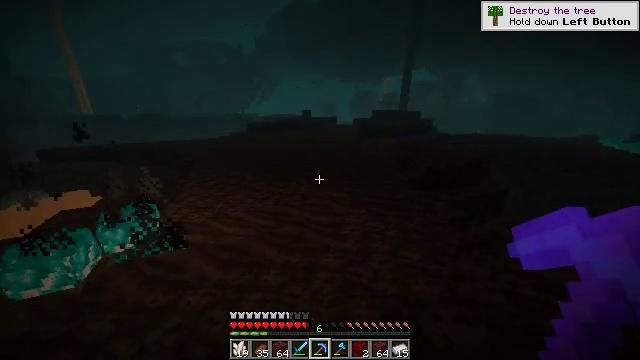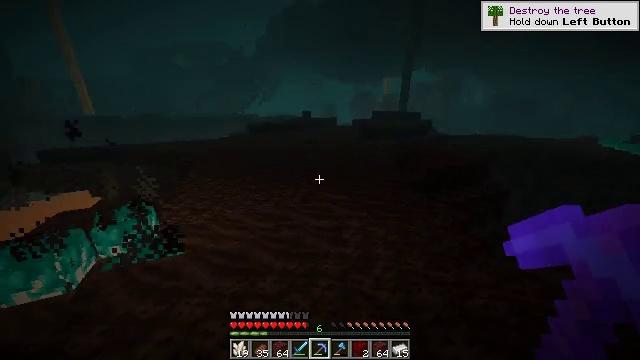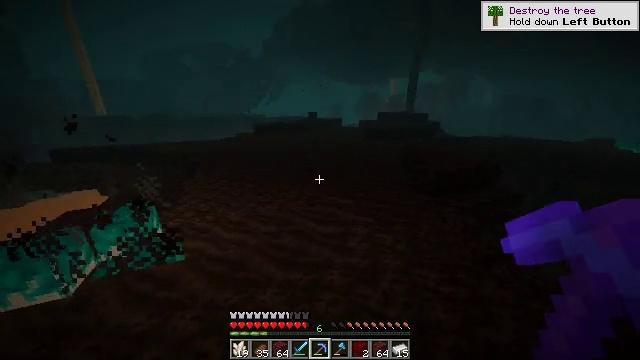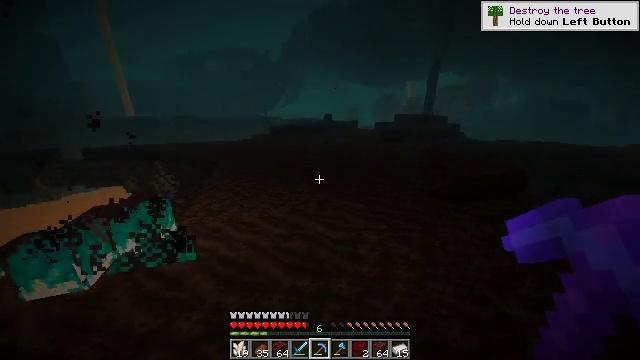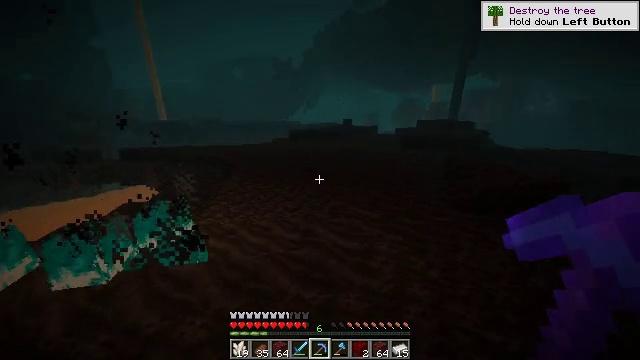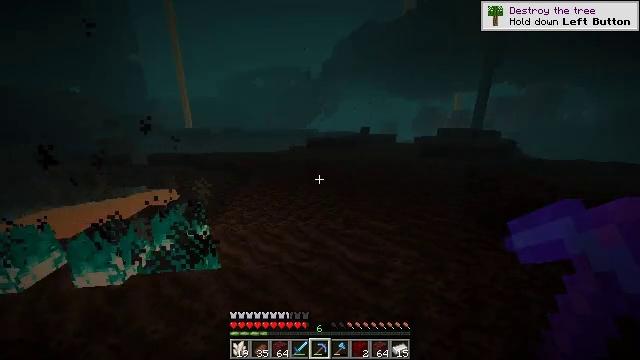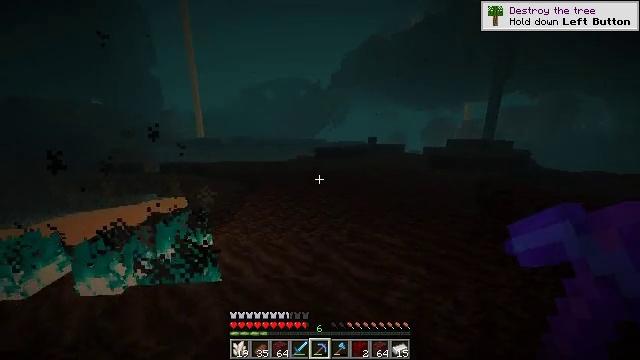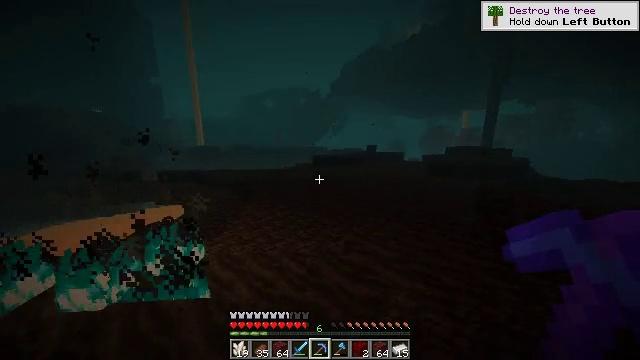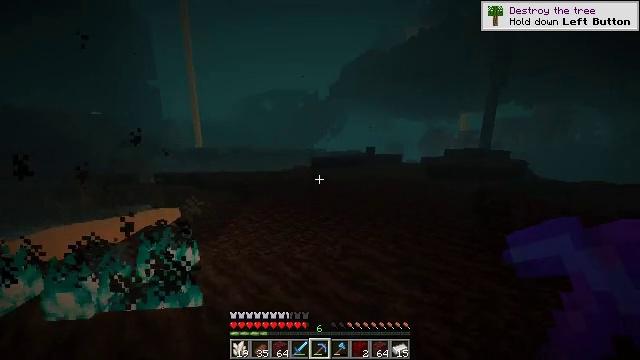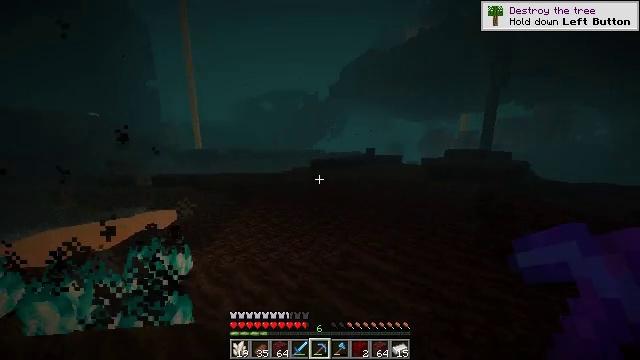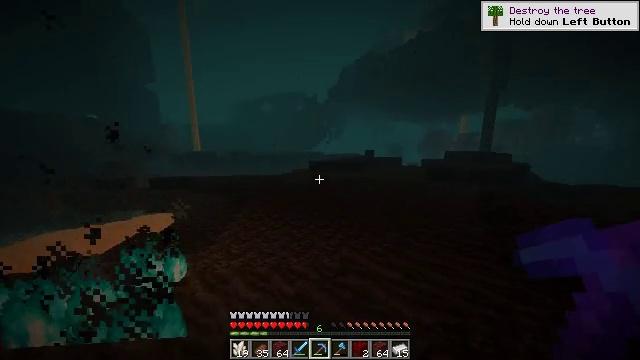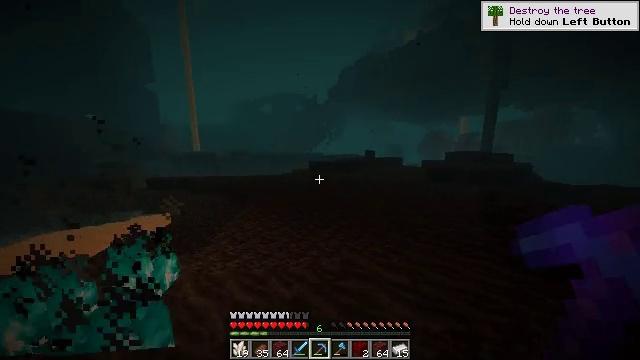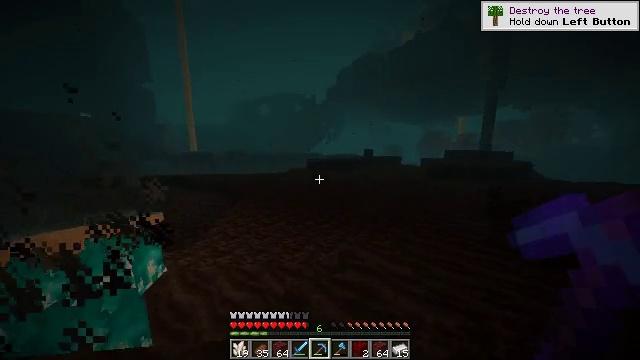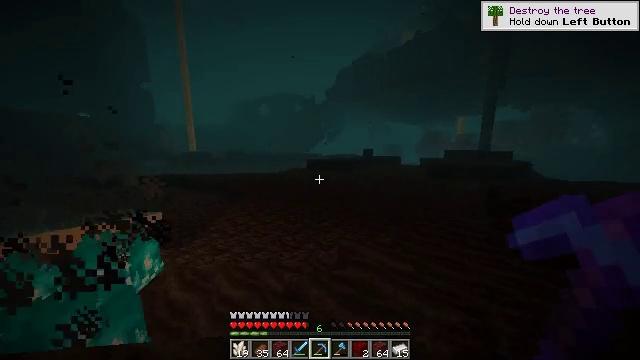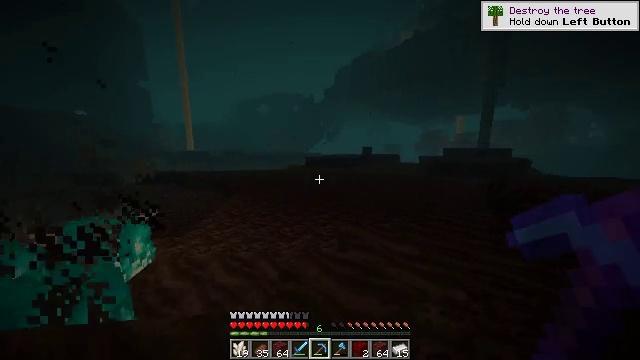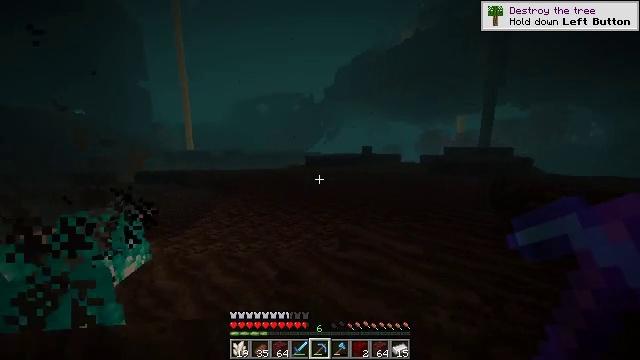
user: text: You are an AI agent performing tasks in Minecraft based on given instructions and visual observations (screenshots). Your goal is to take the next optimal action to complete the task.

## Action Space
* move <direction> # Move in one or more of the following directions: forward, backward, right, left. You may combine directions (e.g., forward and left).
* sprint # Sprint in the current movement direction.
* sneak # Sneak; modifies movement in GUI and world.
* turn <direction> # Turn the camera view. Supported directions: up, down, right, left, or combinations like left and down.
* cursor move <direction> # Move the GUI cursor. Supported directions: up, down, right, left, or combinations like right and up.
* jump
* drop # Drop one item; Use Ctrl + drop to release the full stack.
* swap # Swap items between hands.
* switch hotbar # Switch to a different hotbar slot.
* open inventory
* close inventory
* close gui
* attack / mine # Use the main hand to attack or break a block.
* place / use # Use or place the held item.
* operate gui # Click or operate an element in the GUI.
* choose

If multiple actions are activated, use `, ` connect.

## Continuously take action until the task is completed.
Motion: motion action
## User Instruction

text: Mine the bone block found in fossils.
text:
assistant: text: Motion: move forward
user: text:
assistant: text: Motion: move forward, turn left
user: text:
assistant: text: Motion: move forward and move right, turn left
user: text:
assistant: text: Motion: move forward and move right, turn left and up
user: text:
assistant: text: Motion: move forward and move right, turn left and up
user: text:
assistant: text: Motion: move forward and move right, sprint, turn left and up
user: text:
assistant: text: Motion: move forward and move right, sprint, turn up
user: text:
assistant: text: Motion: move forward, sprint
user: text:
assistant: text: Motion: move forward, sprint
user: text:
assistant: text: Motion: move forward
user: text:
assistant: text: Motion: move forward
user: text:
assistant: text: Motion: move forward
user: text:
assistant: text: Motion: move forward
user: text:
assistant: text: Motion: move forward
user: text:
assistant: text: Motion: move forward
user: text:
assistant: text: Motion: move forward
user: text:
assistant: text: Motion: move forward, turn right
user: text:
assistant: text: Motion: move forward, sprint
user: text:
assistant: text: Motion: move forward, sprint
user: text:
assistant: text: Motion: move forward, sprint
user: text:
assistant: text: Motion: move forward, sprint
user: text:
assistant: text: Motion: move forward, sprint
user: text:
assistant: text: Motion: move forward
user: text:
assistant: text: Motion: move forward
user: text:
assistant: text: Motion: move forward
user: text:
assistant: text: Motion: move forward
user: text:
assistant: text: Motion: move forward
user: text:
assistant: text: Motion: move forward
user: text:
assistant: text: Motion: move forward, sprint
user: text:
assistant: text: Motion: move forward, sprint